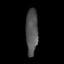
Tissue: lung
Cell type: Myeloid cells
Senescence score: 0.6714
Nuclear area (px): 554
Mean DAPI intensity: 82.289